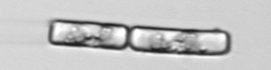
Label: Guinardia_delicatula